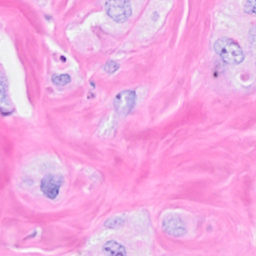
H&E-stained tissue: Breast